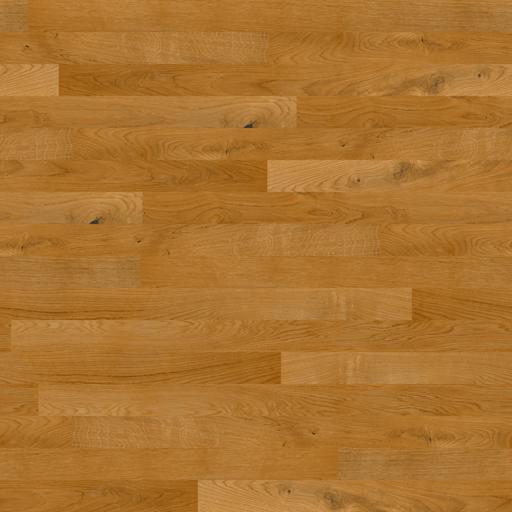
Tags: new orange smooth wood wooden